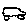
Label: car